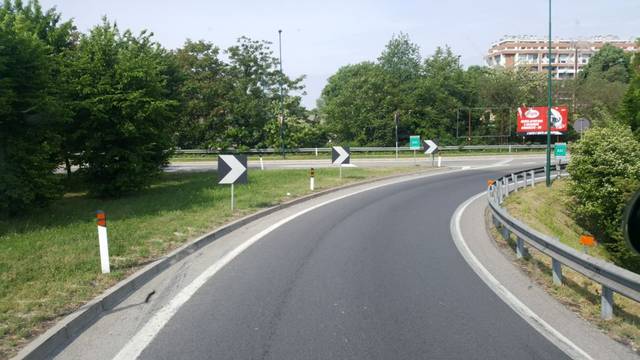
Region: Italy
Coordinates: 45.547, 9.259